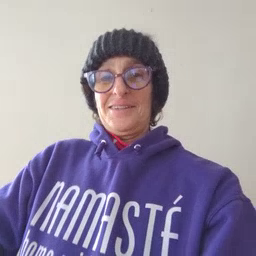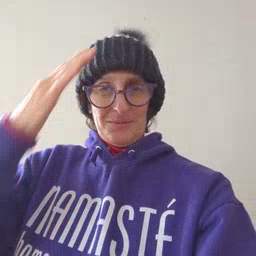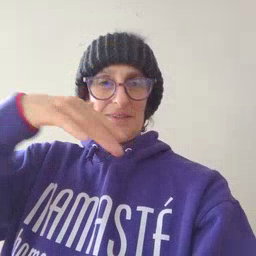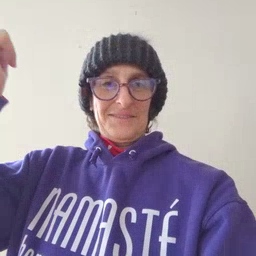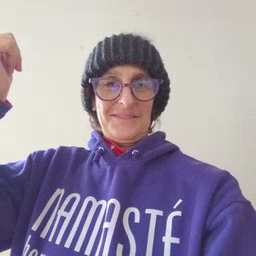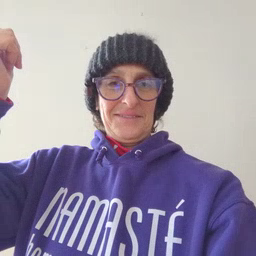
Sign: because